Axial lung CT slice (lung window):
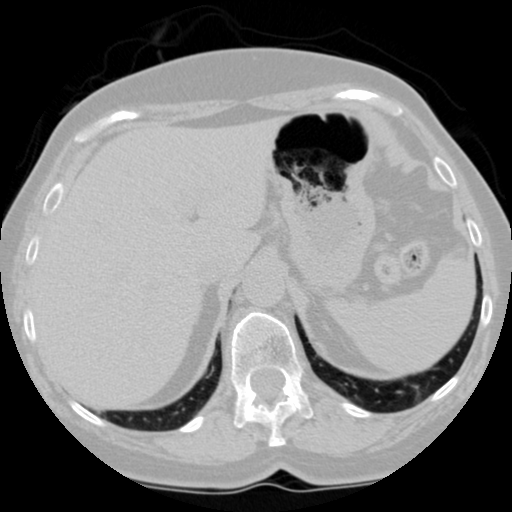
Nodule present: no